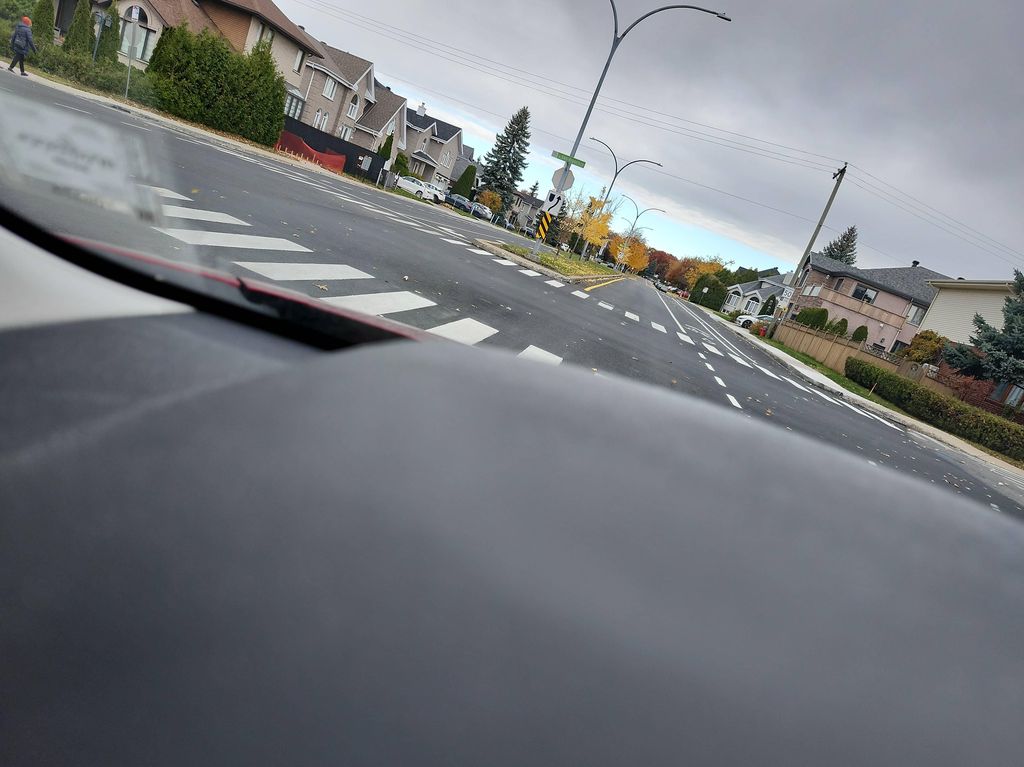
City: montreal